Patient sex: M
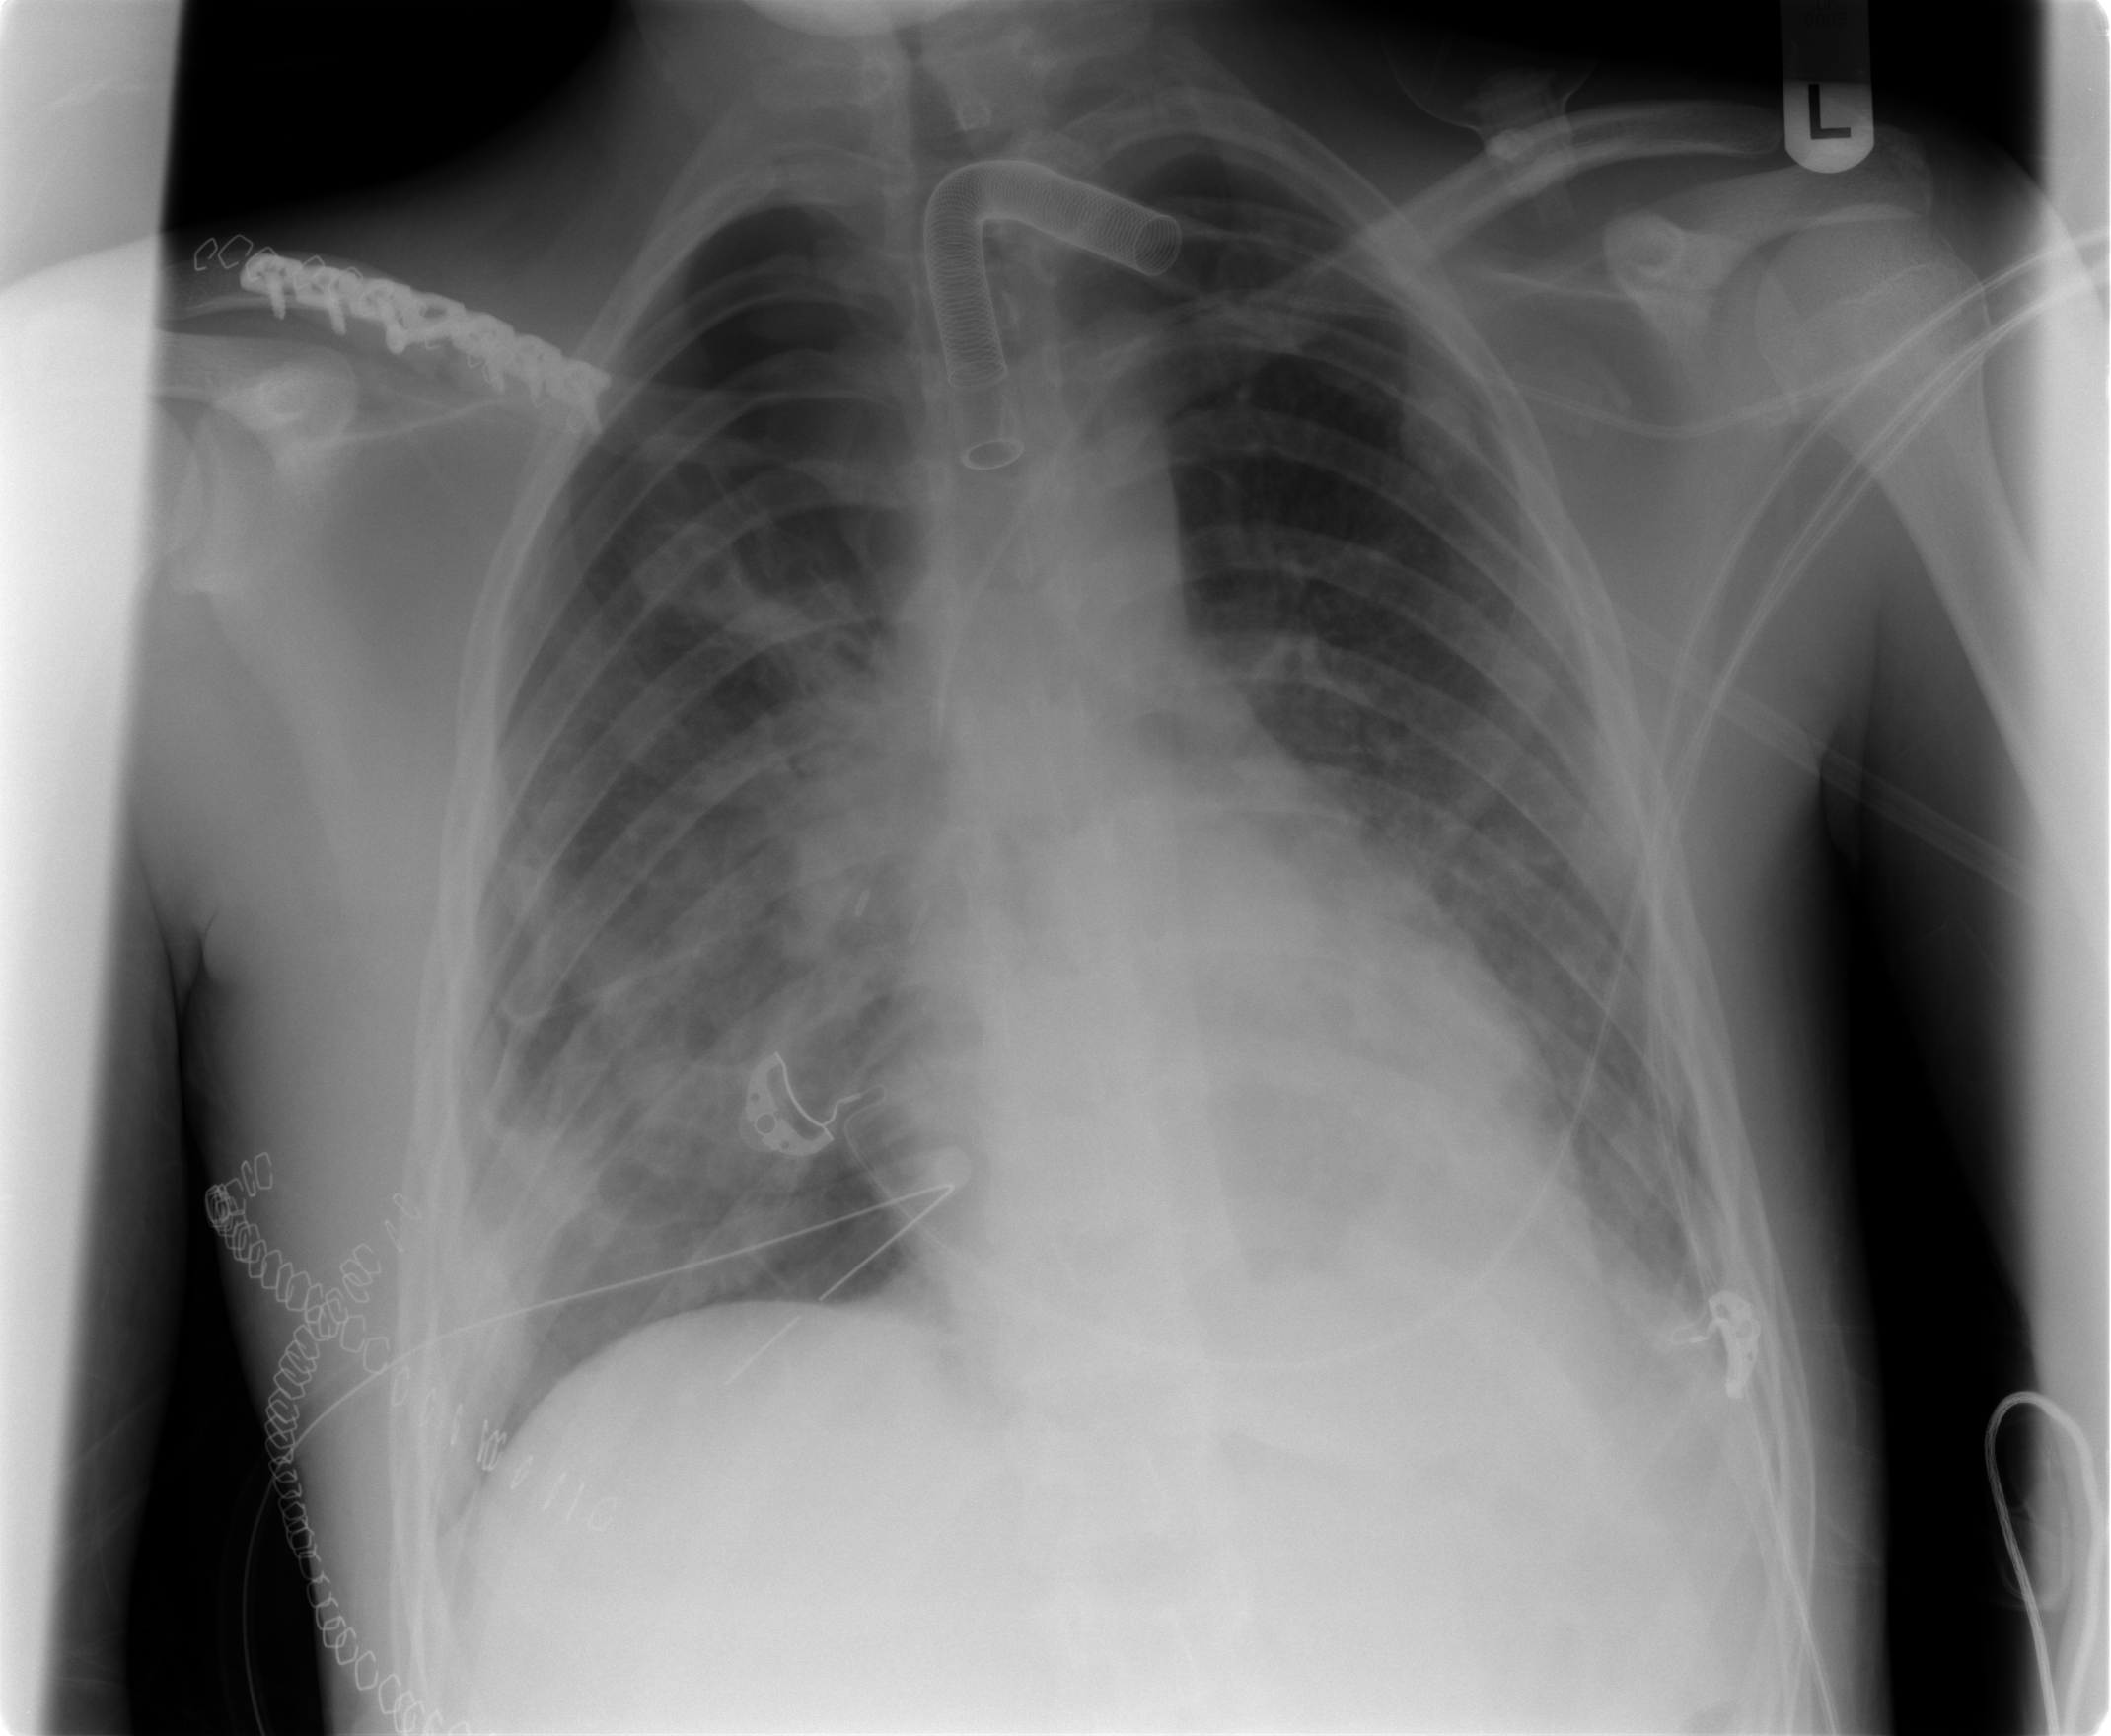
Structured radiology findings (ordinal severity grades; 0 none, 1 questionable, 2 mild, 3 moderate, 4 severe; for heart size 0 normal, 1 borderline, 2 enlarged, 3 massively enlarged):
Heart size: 0
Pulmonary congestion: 0
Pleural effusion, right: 0
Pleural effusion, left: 2
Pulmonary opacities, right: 2
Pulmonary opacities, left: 2
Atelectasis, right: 3
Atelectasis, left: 0